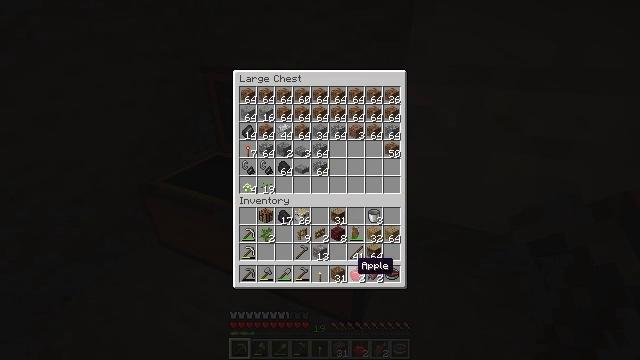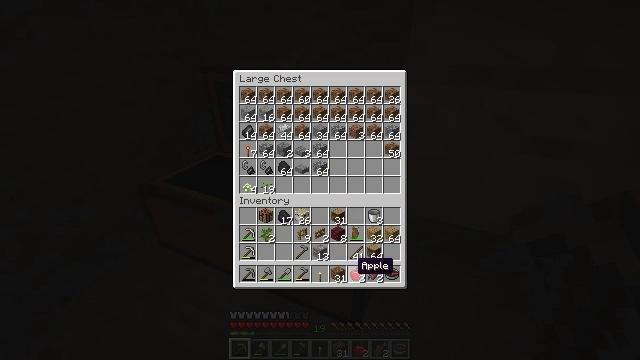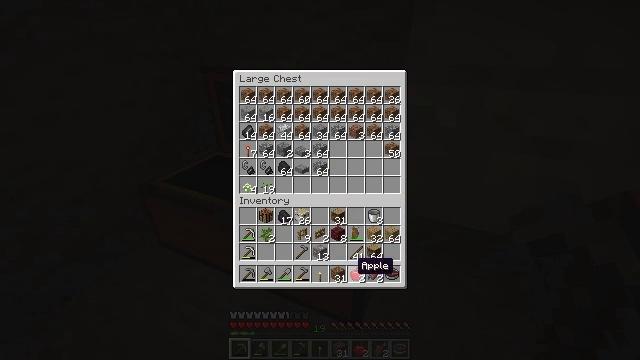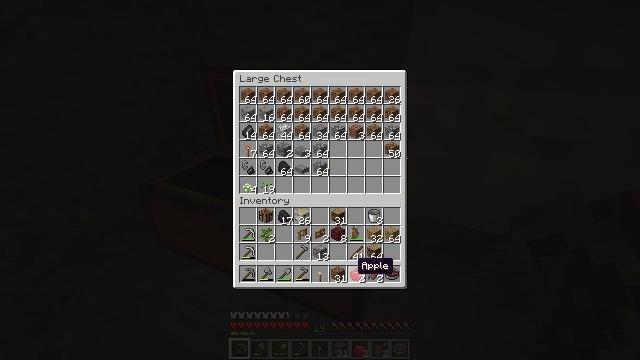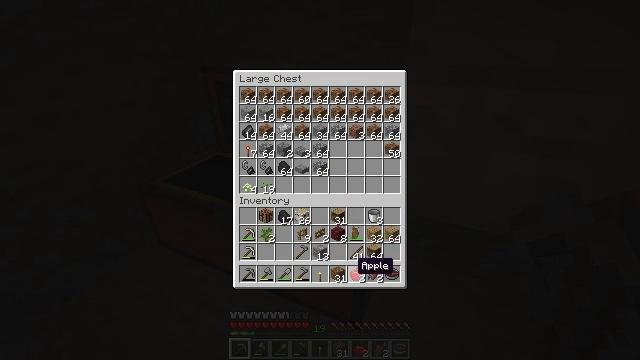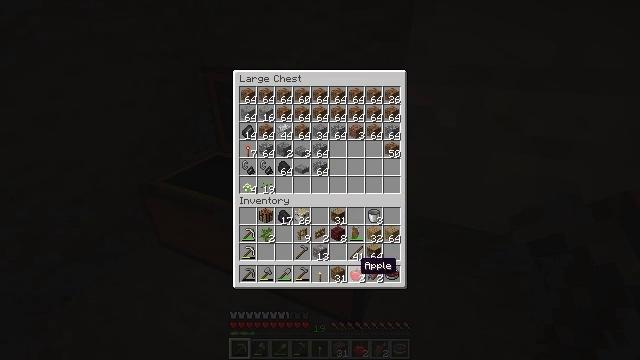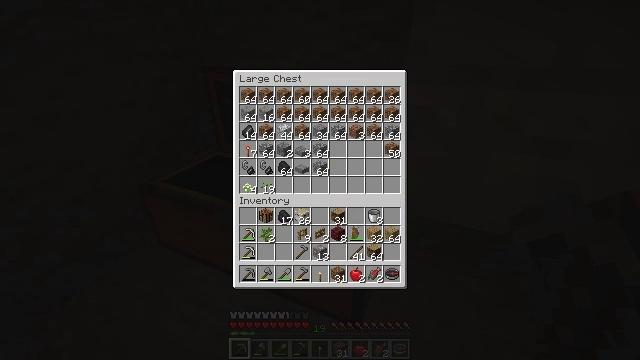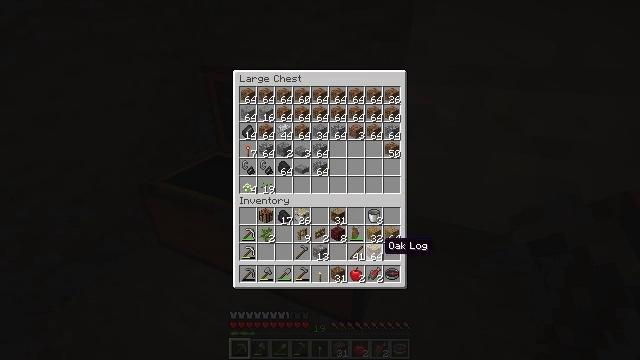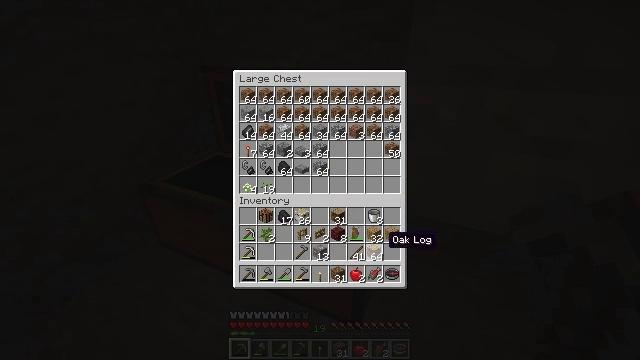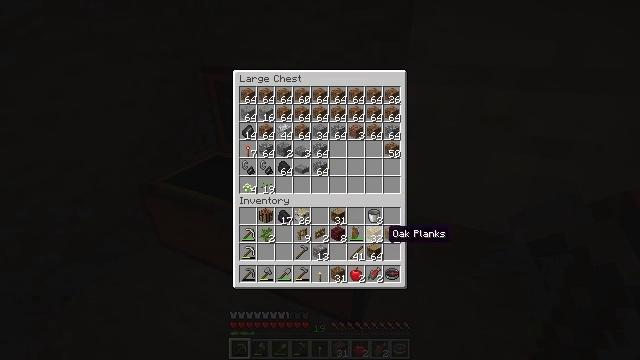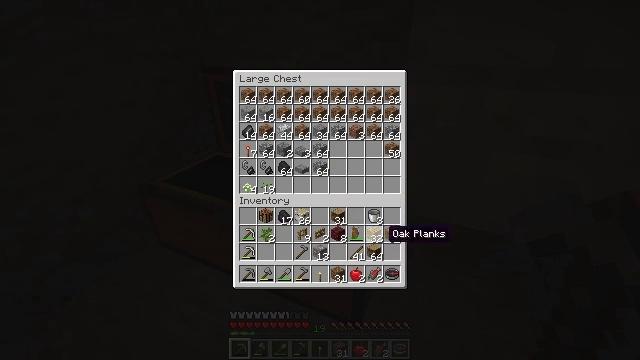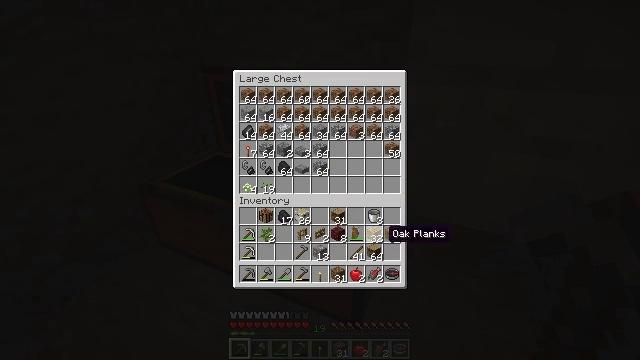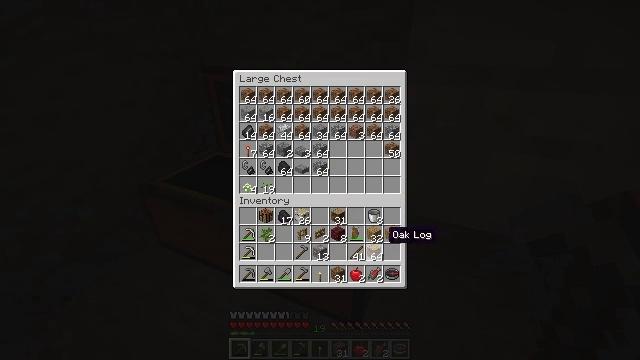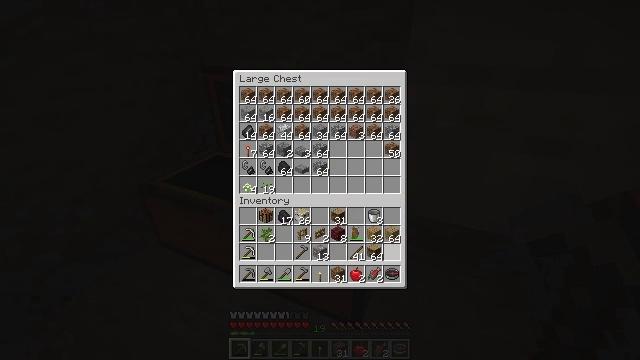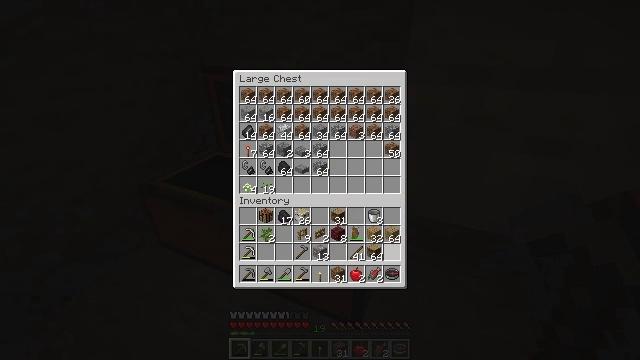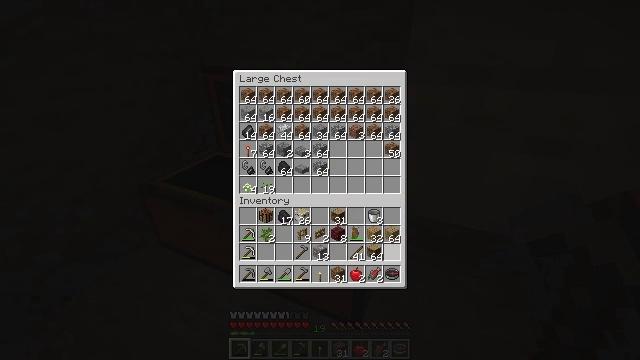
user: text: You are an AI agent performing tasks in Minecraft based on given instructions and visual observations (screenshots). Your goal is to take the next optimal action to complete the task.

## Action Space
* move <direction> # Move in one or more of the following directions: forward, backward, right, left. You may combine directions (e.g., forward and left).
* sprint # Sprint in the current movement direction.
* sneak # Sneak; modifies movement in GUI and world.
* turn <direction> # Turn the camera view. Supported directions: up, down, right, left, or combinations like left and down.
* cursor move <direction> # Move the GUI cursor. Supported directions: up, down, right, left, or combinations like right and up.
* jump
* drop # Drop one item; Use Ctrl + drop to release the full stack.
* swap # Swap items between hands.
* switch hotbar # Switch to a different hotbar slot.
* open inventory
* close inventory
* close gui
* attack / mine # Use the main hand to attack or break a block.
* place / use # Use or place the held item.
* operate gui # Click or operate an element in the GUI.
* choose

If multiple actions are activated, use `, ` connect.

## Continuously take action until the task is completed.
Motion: motion action
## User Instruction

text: Get wheat from the farmland.
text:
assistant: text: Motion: no_op
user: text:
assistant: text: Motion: no_op
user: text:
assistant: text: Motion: no_op
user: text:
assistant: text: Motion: no_op
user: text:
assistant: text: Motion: no_op
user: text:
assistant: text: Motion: cursor move right and up
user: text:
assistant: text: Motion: cursor move right and up
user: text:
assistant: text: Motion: no_op
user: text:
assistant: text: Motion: no_op
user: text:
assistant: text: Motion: no_op
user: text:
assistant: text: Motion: no_op
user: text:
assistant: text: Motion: no_op
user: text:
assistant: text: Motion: no_op
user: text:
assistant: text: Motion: cursor move down
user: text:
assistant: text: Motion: no_op
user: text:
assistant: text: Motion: no_op
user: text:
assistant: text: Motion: no_op
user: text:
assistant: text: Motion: no_op
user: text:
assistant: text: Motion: no_op
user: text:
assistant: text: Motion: no_op
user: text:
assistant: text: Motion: no_op
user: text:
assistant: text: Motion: no_op
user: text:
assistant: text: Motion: no_op
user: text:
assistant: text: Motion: no_op
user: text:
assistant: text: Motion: no_op
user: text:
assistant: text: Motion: no_op
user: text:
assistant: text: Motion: no_op
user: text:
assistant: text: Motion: cursor move left
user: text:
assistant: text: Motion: no_op
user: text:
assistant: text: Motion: no_op